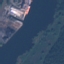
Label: River